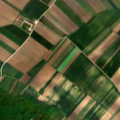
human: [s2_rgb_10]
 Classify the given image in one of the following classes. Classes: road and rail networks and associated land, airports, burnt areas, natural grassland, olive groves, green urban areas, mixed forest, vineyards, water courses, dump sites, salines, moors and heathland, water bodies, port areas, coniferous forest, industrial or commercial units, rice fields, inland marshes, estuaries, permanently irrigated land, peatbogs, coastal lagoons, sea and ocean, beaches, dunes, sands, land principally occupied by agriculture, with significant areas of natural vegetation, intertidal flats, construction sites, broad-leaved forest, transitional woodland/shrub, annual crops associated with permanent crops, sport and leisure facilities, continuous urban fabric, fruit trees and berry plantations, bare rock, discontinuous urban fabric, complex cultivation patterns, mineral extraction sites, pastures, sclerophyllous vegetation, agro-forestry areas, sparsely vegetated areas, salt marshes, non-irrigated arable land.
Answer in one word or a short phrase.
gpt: discontinuous urban fabric, non-irrigated arable land, broad-leaved forest